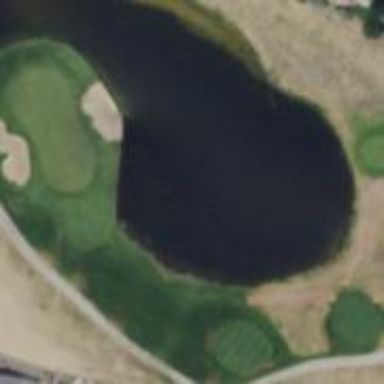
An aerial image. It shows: Rough grassy area used for golf.